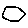
Label: hexagon